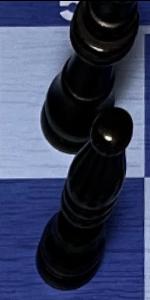
Label: Bishop_Black